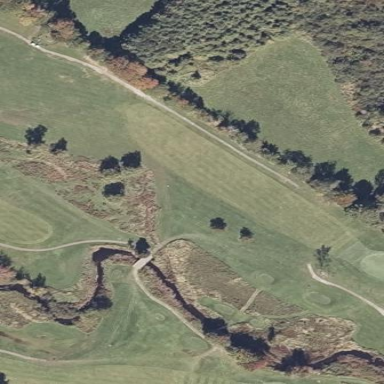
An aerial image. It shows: Scenic view of water hazard on golf course. The natural water feature adds beauty to the landscape.